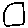
Label: square